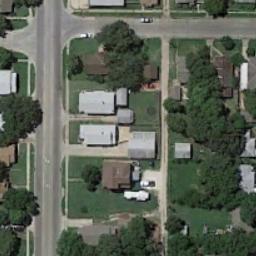
Label: residential